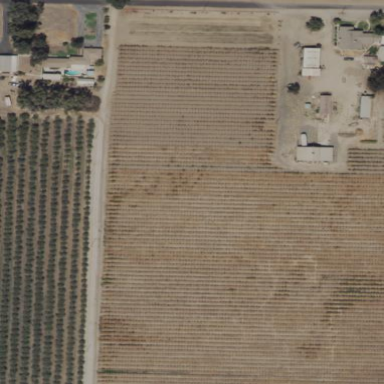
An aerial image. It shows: Orchard.